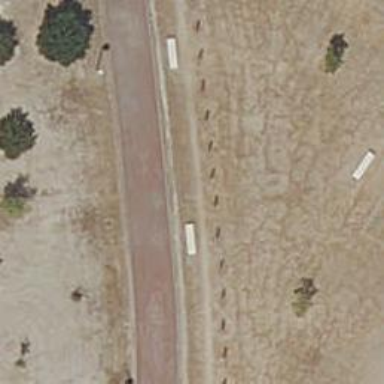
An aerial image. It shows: Asphalt cycleway.